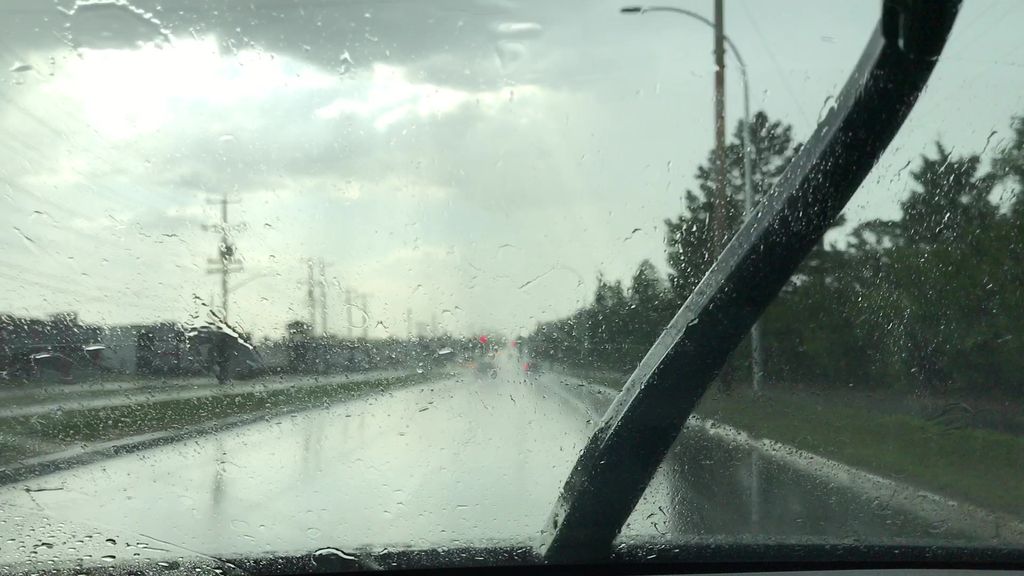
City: edmonton